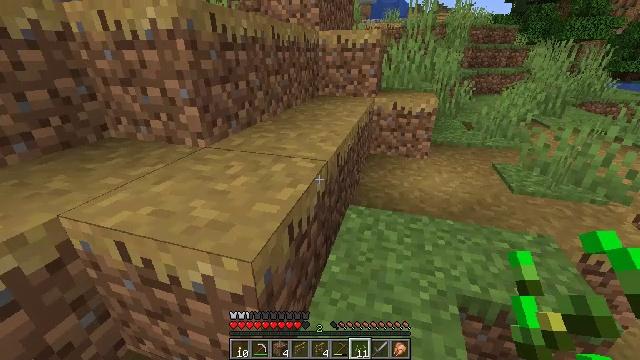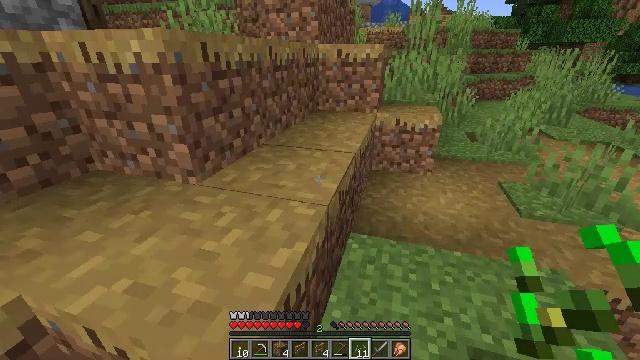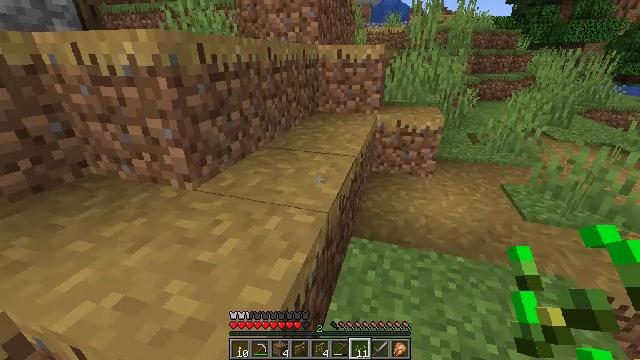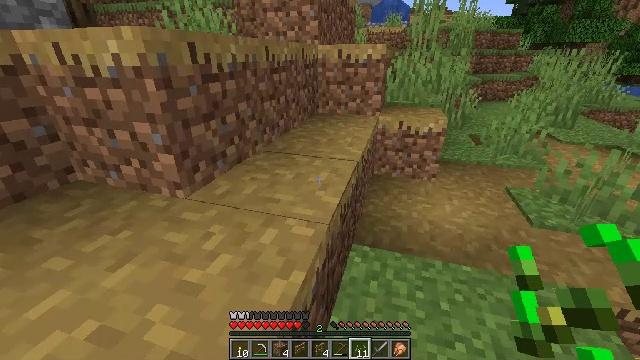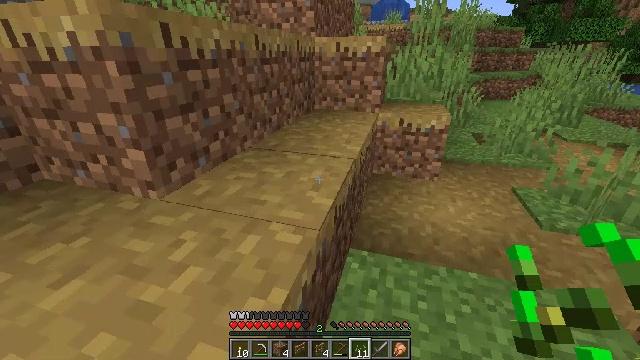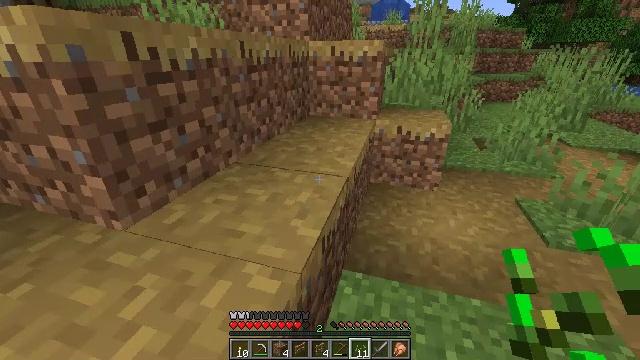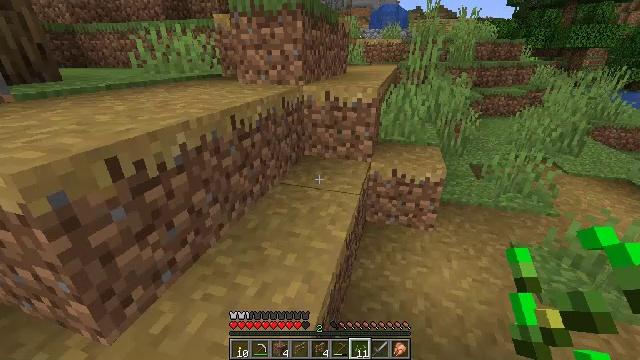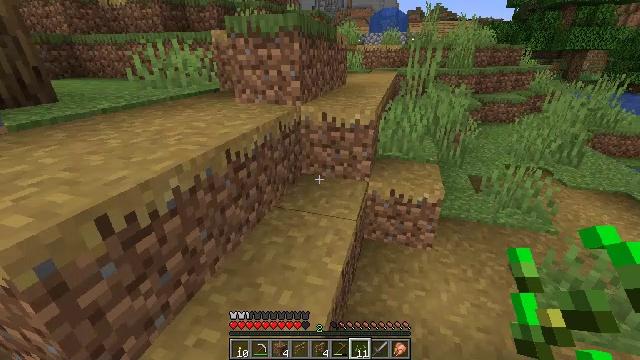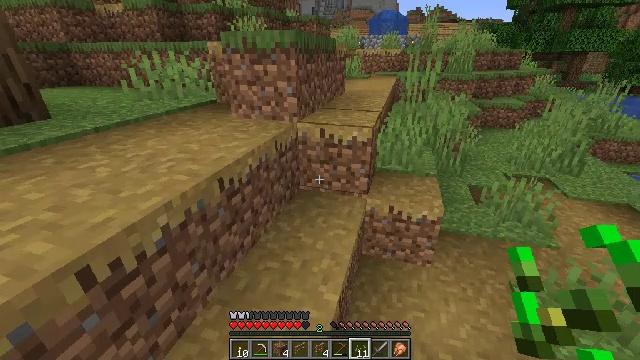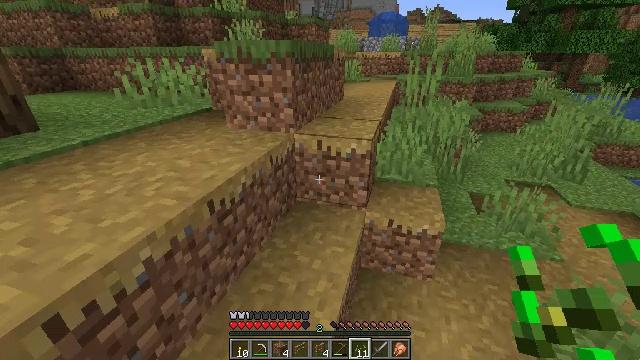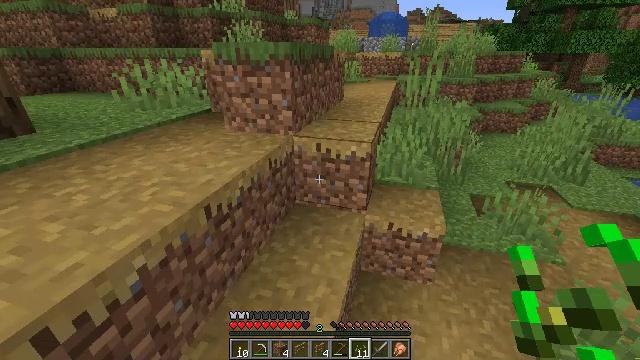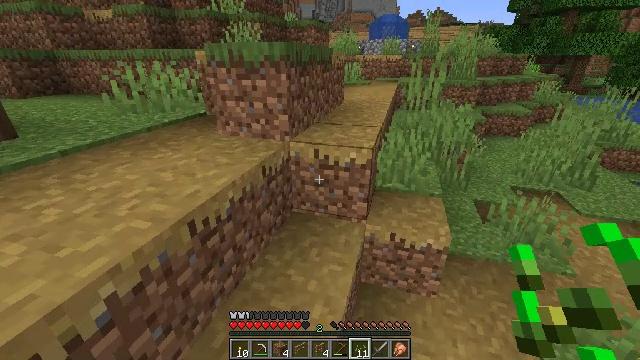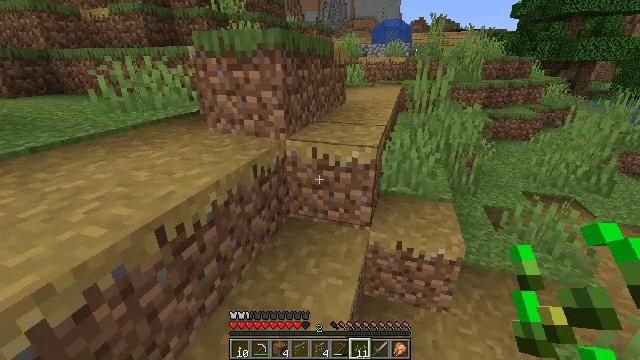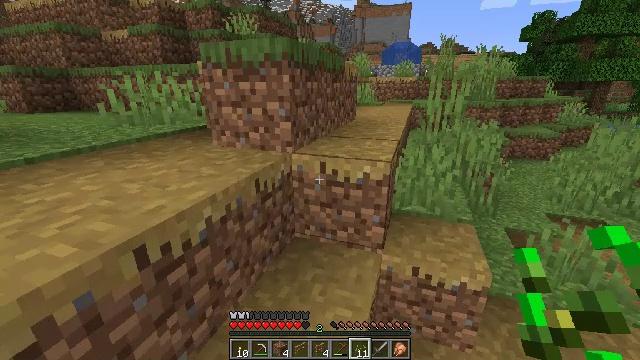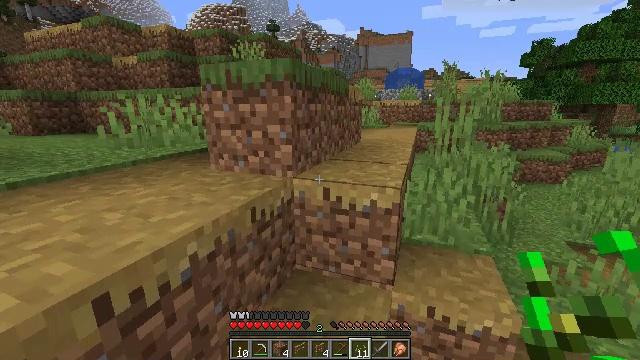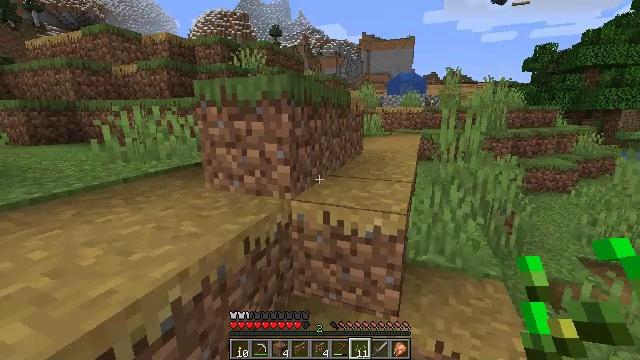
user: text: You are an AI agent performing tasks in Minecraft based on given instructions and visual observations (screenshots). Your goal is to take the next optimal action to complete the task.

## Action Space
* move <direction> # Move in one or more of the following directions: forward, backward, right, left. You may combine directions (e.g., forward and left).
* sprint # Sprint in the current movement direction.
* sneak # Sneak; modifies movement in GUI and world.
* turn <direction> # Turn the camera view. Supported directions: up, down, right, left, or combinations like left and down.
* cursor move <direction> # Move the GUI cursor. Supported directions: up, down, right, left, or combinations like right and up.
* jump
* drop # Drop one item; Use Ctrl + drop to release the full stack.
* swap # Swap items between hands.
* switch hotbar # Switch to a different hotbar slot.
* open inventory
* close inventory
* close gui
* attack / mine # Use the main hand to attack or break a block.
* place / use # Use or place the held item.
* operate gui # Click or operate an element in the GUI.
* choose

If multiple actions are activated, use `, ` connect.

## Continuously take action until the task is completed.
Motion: motion action
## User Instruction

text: Mine the fully grown carrots.
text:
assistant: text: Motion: move forward
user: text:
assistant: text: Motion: move forward
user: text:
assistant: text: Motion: move forward, jump
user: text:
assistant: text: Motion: move forward, jump
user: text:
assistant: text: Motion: move forward, jump
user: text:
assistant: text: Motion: move forward, jump
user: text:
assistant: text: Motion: move forward, jump
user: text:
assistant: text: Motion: move forward, jump
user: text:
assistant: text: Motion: move forward, jump
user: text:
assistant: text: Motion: move forward, jump
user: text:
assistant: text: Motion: move forward, jump
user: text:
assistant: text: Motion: move forward, turn up, jump
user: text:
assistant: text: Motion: move forward, turn left and up, jump
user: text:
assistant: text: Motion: move forward, turn left and up, jump
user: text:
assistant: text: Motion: move forward, jump
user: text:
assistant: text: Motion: move forward, turn left, jump
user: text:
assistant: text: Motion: move forward, turn left and up, jump
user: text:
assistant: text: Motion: move forward, turn left and up, jump
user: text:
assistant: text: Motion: move forward, jump
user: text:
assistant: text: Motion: move forward, jump
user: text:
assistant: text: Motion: move forward, jump
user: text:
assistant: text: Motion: move forward, jump
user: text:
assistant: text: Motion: move forward, jump
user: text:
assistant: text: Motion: move forward, jump
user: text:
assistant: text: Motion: move forward, turn left, jump
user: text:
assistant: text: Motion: move forward, turn left, jump
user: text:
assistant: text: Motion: move forward, turn left, jump
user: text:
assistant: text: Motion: move forward, turn left, jump
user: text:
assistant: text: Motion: move forward, turn left, jump
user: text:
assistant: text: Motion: move forward, jump